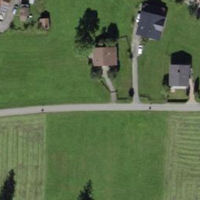
EUNIS habitat code: 55
Species observed at this site:
Motacilla alba
Corvus corax
Parus major
Cerastium tomentosum
Periparus ater